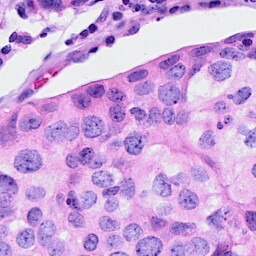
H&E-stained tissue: Breast